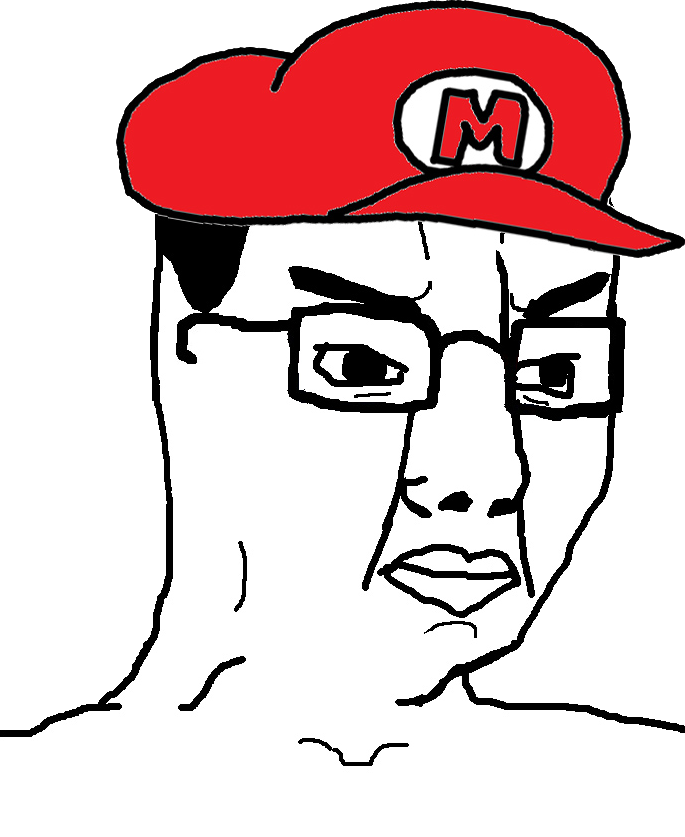
Label: 5_Poljak